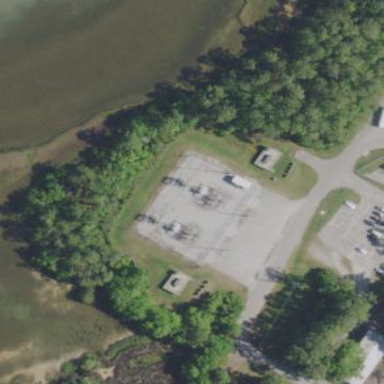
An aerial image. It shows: There is distribution substation enclosed by fence.